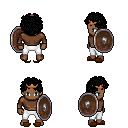
a pixel art fantasy rpg character, male body template, human, dark skin, brown long-sleeve shirt, white pants, black curly afro hairstyle, bronze tiara, brown slippers, shield, four views (front, back, left, right), 2x2 character sprite sheet, small pixel art, hard edges, no anti-aliasing